Aerial crown-view tile of a tropical tree (Barro Colorado Island, Panama), acquired 20240716:
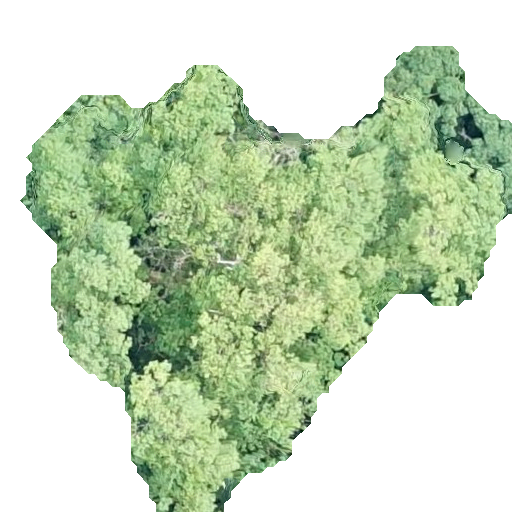
Species: Terminalia oblonga
GBIF accepted scientific name: Terminalia oblonga
Crown area: 214.849 m²